Question: Count the number of objects in the diagram.
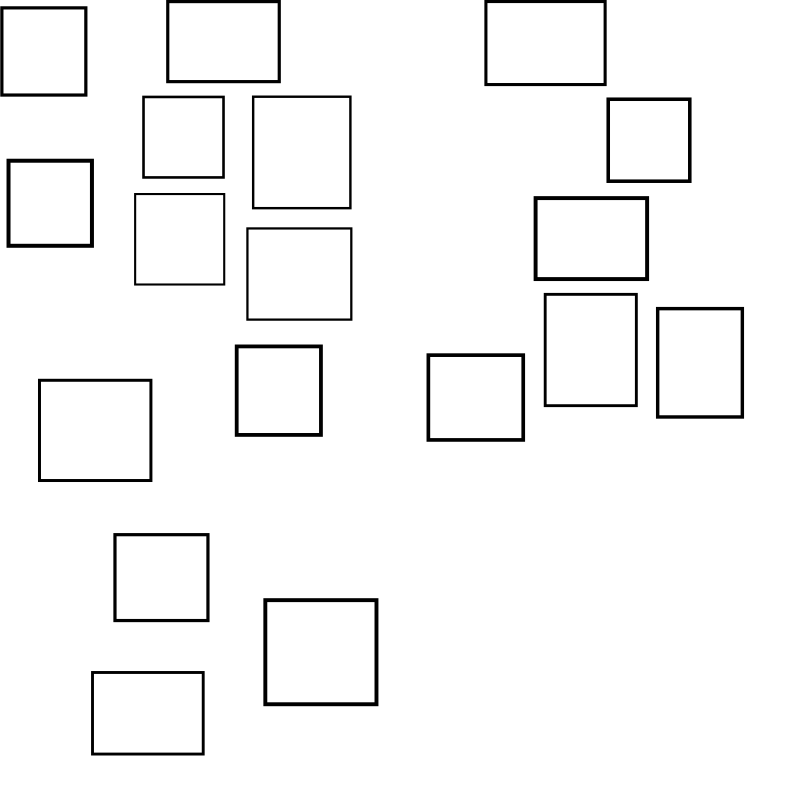
Answer: 18